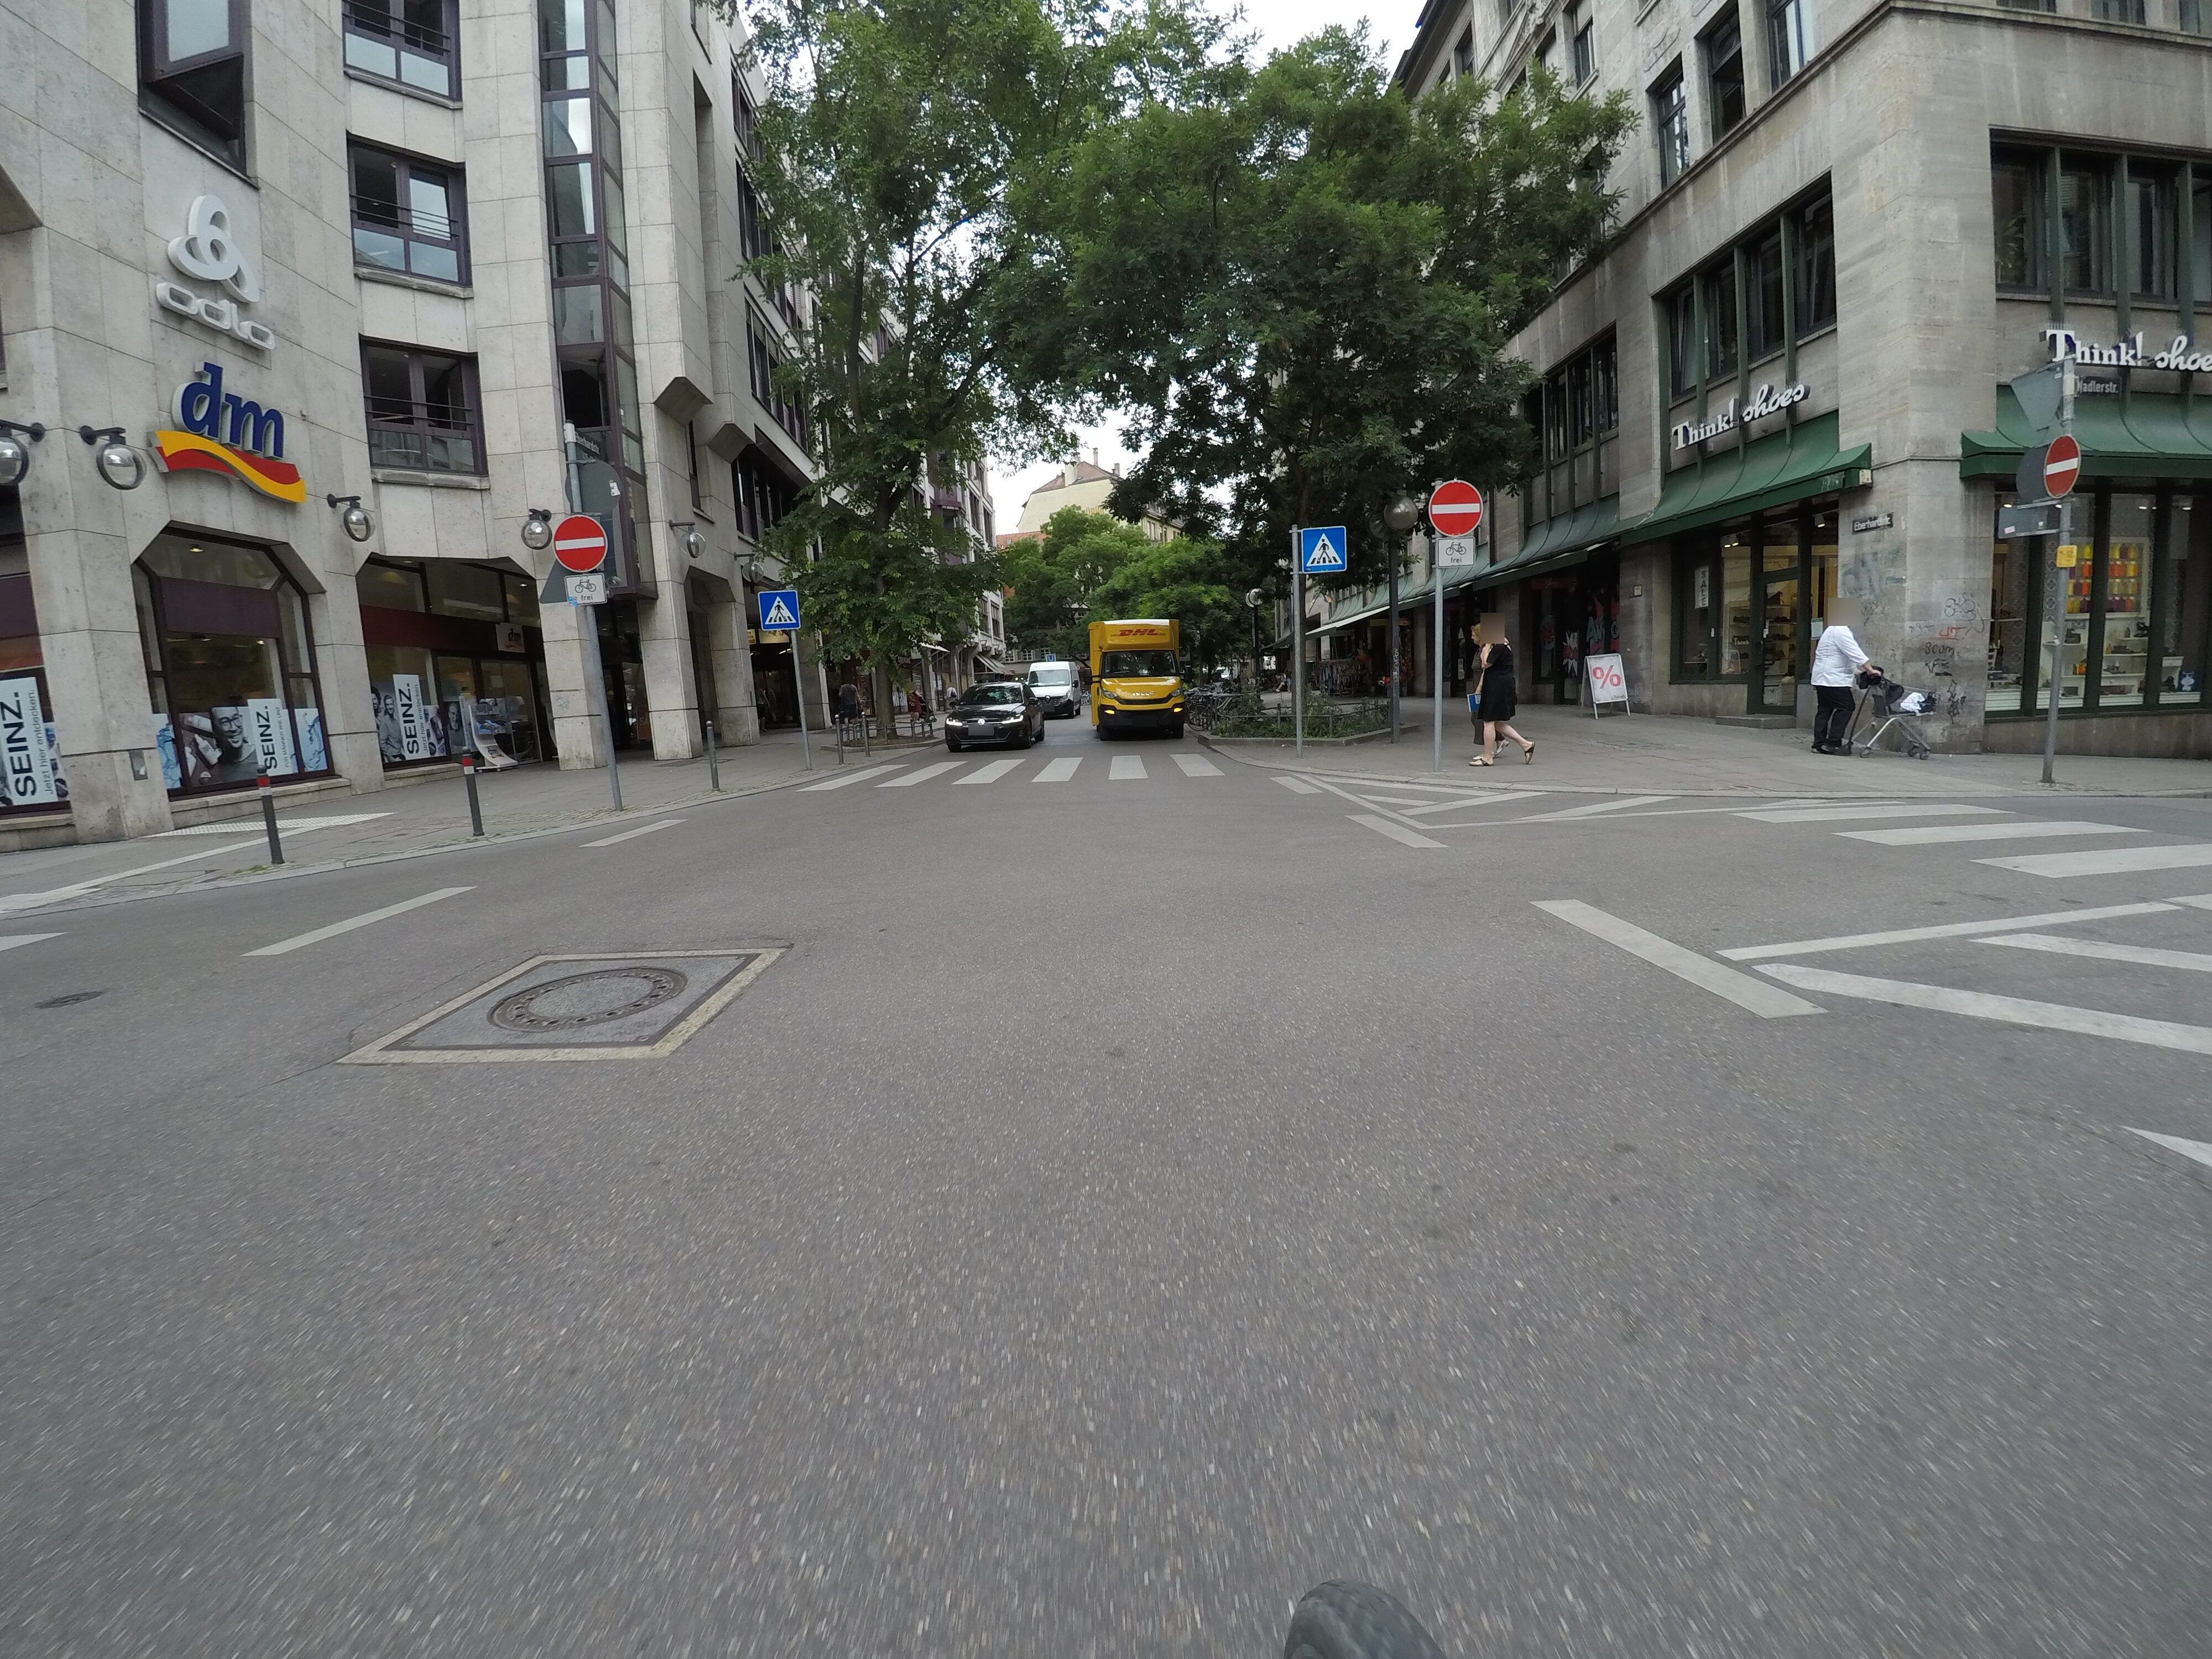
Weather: clear
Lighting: day
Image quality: good
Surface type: driving surface
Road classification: footway
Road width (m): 3.4
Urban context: urban centre
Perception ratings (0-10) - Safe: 6.81, Lively: 9.69, Beautiful: 8.92, Boring: 0.84, Depressing: 3.07, Wealthy: 7.39